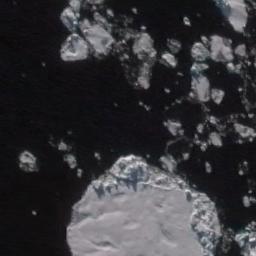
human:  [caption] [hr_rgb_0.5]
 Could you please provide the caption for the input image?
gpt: There is a big ice and many small ice on the dark blue sea .

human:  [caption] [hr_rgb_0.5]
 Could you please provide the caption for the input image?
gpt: A large piece of ice and many small pieces of ice around it are scattered on the deep blue sea .

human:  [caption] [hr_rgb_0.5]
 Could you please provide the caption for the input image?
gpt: There are different shapes of sea ice .

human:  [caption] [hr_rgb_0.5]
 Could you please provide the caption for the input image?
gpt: A large piece of sea ice and a lot of small pieces of sea ice float in the deep blue sea .

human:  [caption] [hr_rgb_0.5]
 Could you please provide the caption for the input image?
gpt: There are many small pieces of sea ice and a larger one .